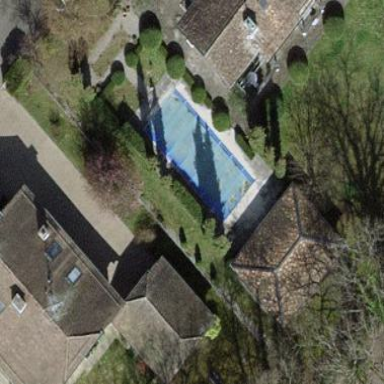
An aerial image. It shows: Swimming pool located in leisure land.